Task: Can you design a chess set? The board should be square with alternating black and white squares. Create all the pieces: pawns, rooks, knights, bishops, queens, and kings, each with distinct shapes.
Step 3274:
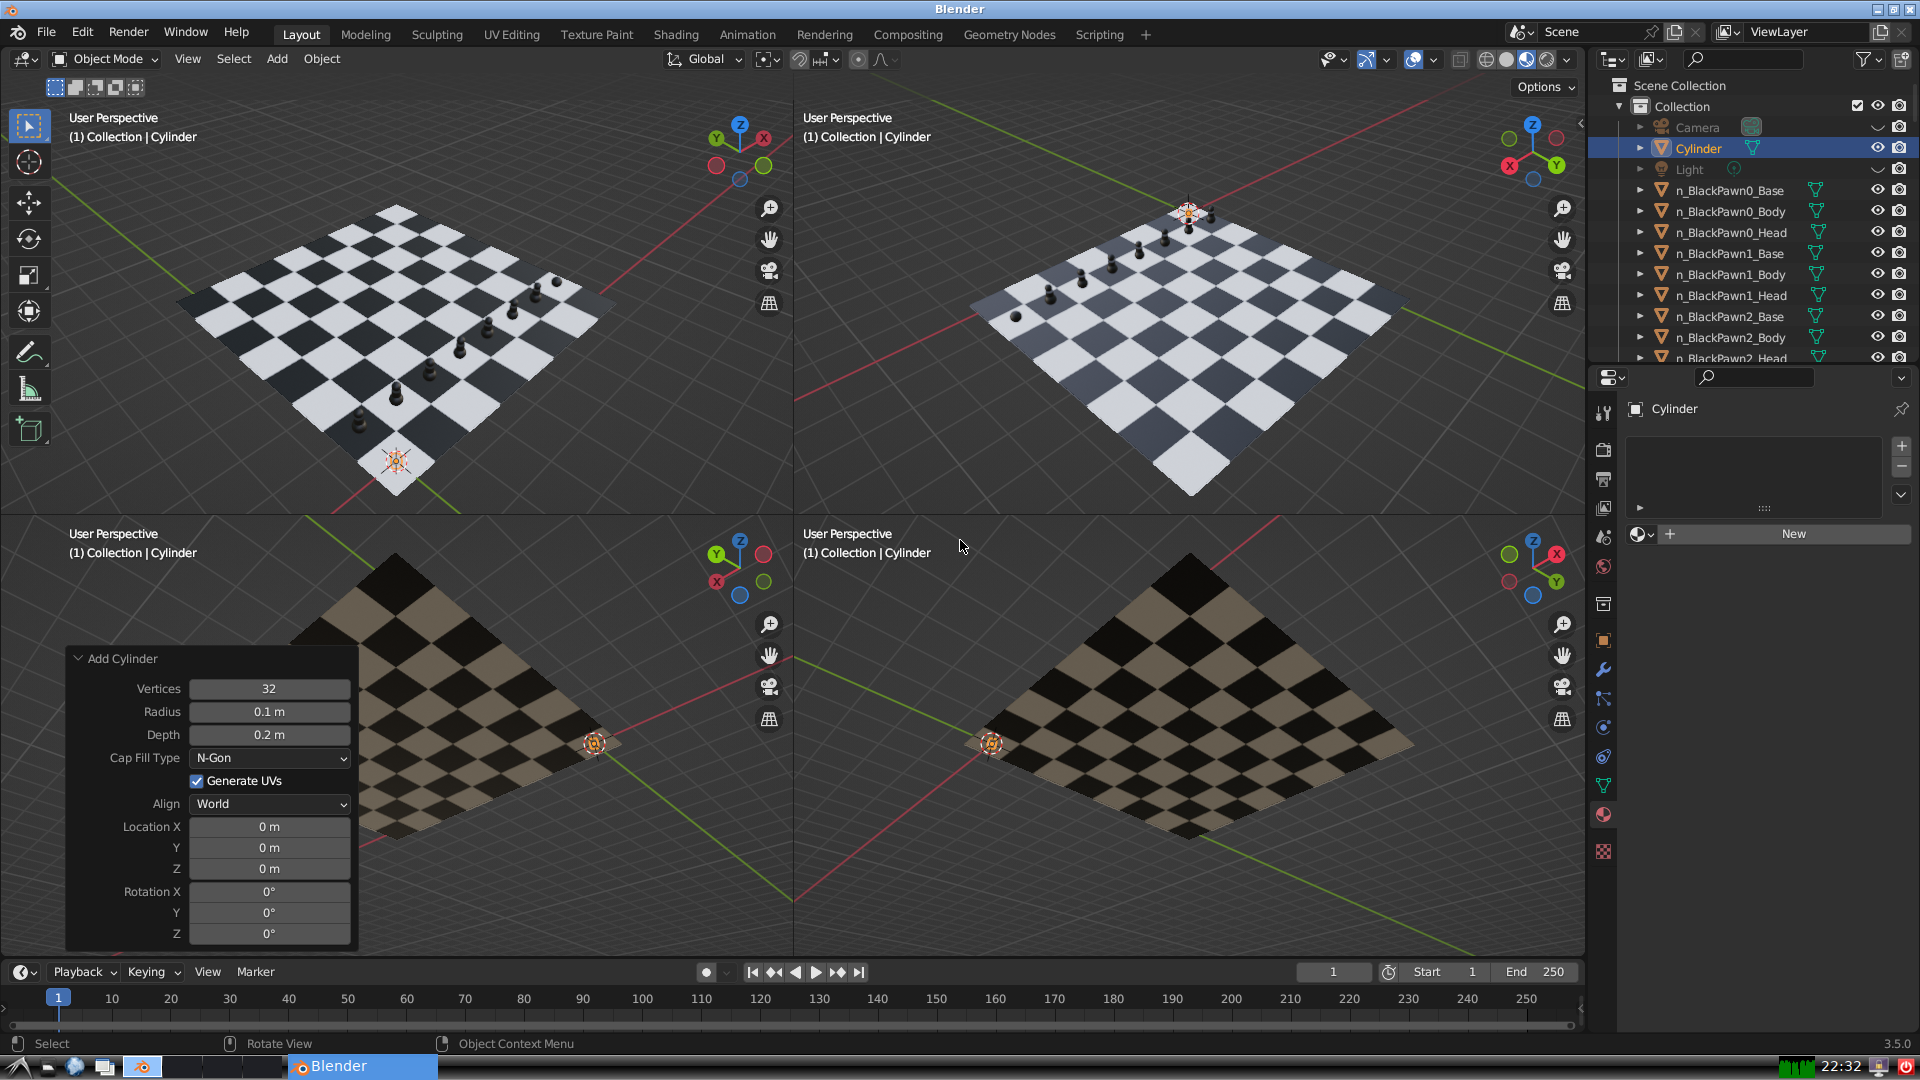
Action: {"mouse_move": [270, 731]}